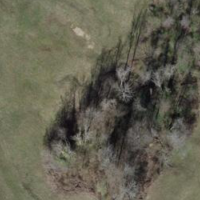
EUNIS habitat code: 24
Species observed at this site:
Gomphocerippus rufus
Pseudochorthippus parallelus
Chorthippus brunneus
Chorthippus biguttulus